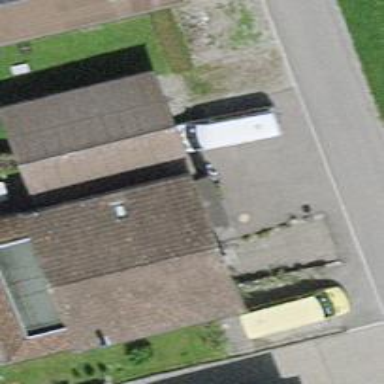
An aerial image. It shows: Group of garages.